Interaction volume radius: 5 \u00c5
Interaction volume height: 25 \u00c5
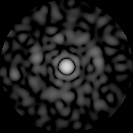
Disorder parameter: 0.8513